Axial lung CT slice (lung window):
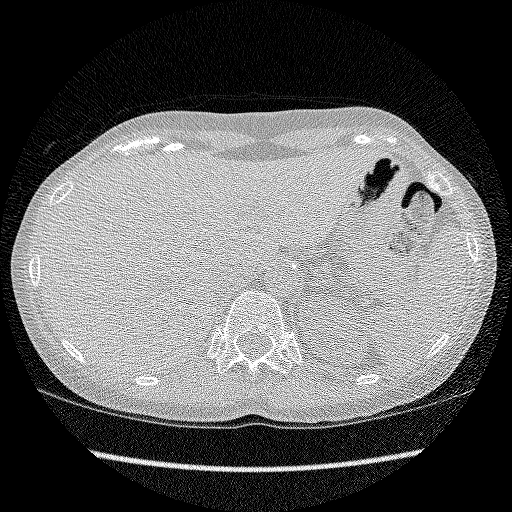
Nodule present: no